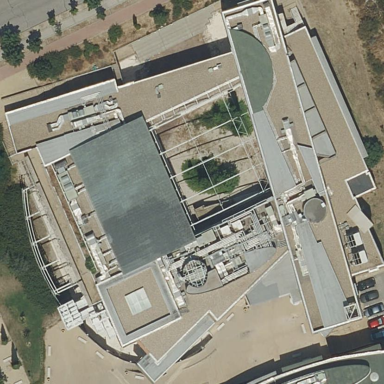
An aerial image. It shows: Library.